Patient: sex F, age 65
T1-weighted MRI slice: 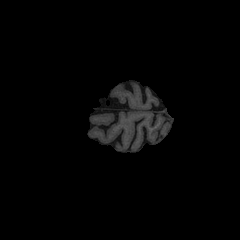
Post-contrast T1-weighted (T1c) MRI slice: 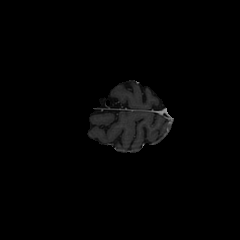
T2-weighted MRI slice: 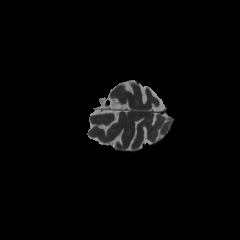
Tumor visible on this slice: no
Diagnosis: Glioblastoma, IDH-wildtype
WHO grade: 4